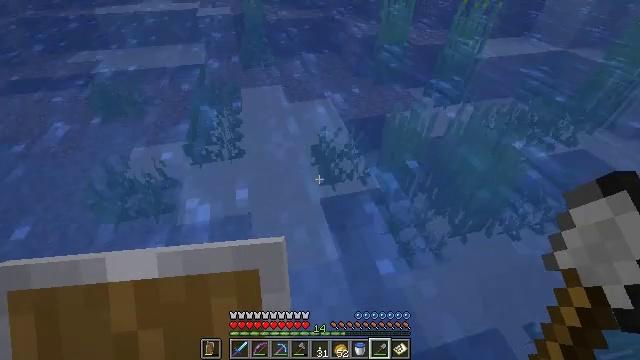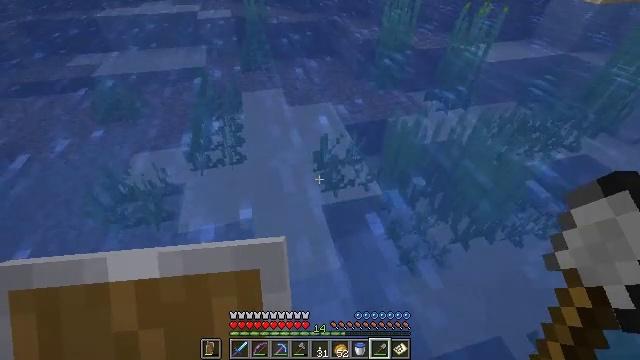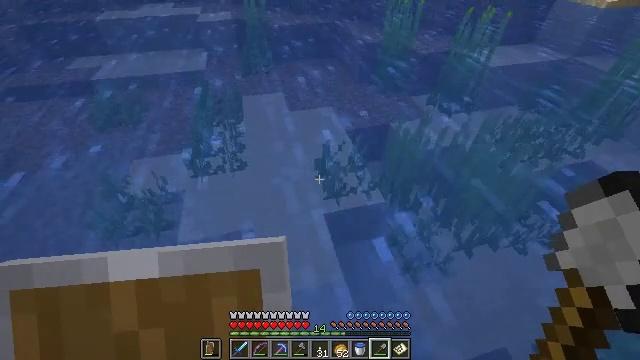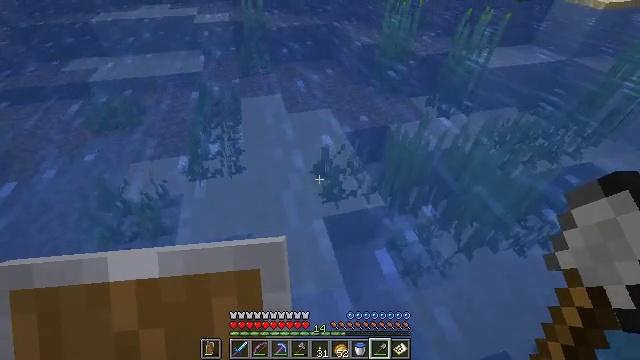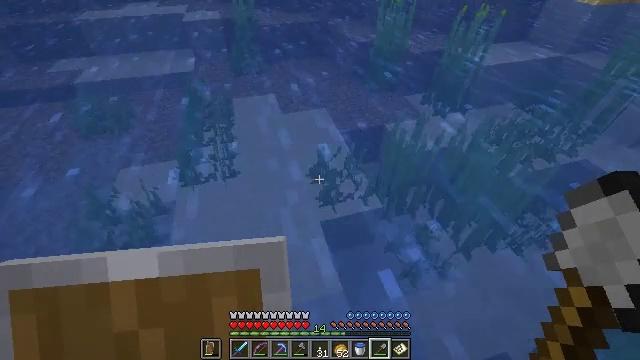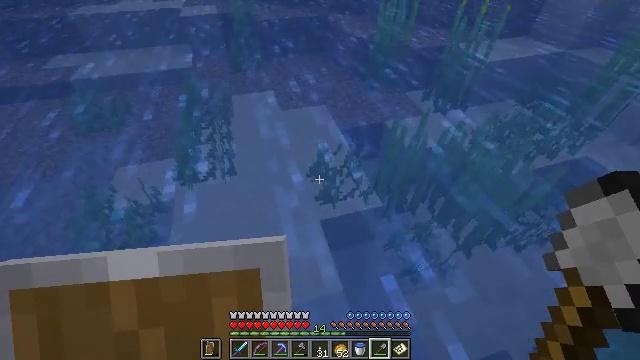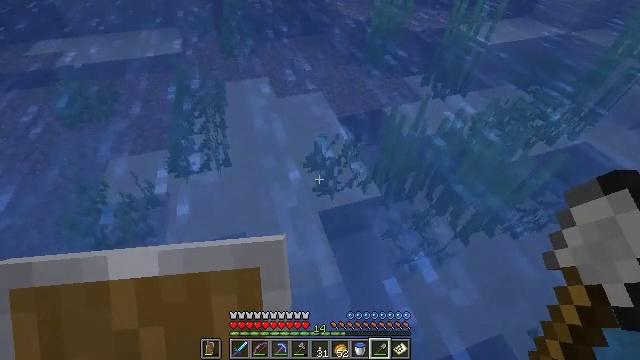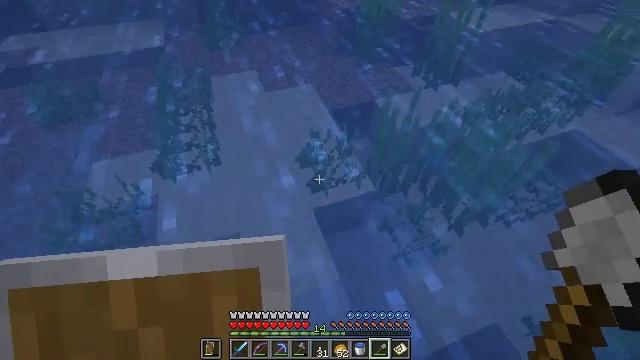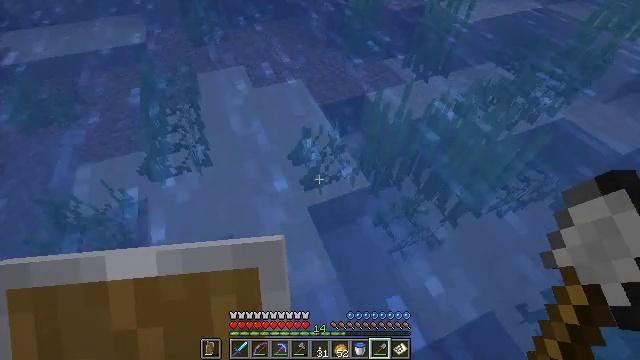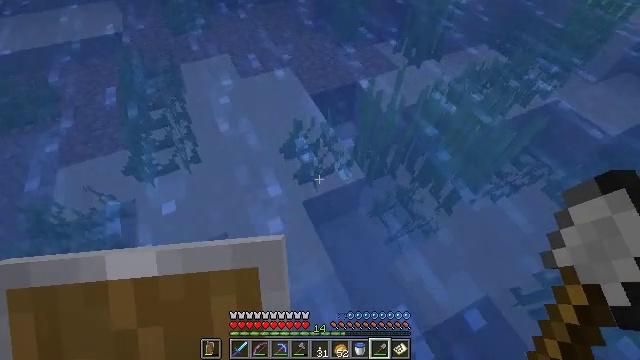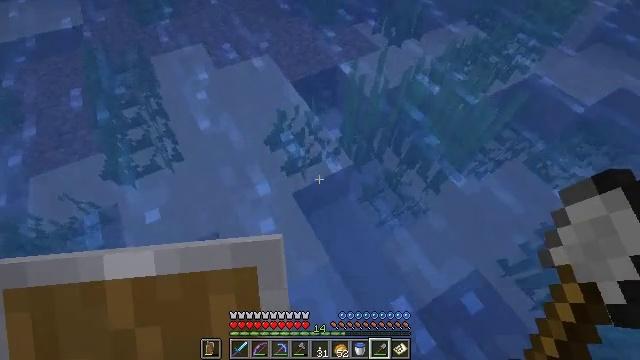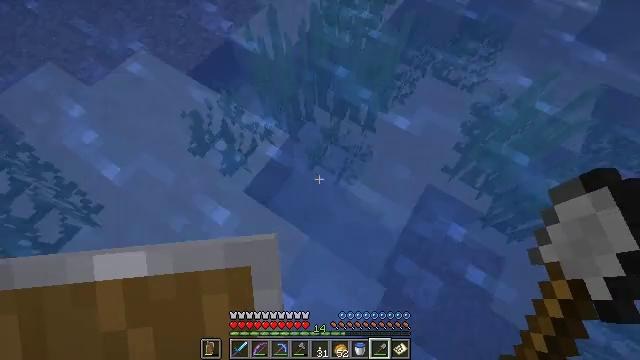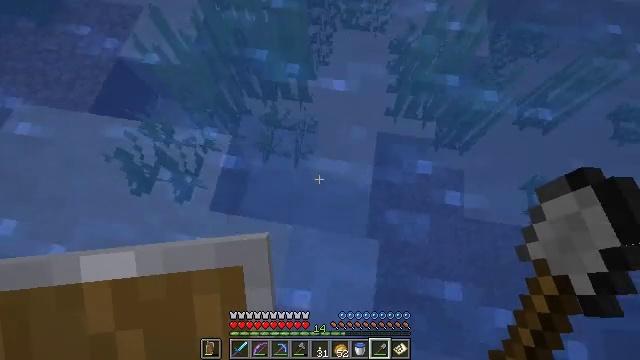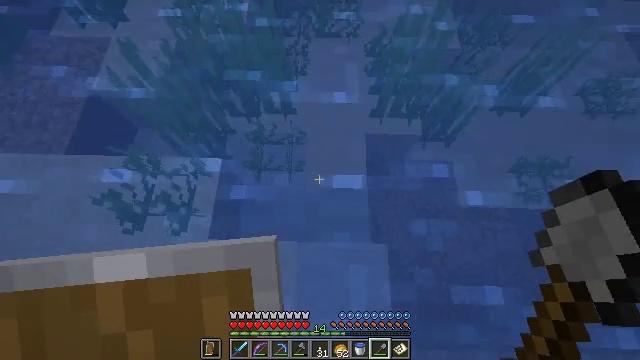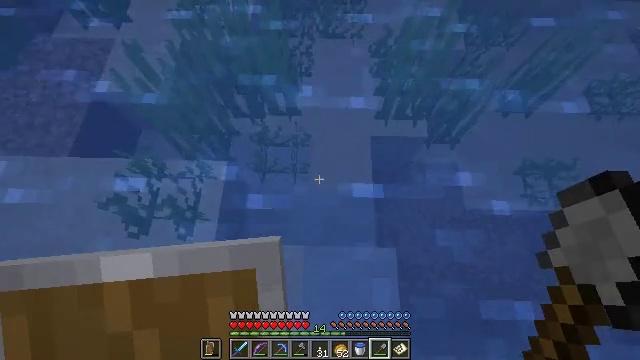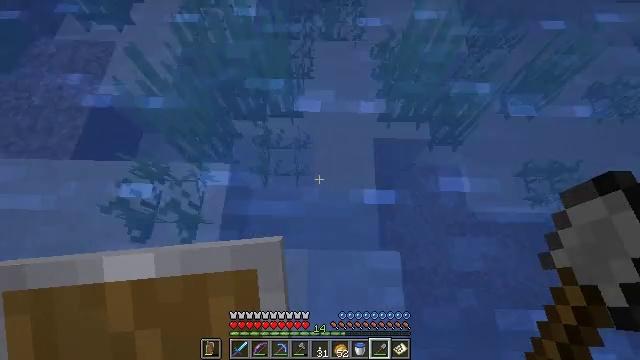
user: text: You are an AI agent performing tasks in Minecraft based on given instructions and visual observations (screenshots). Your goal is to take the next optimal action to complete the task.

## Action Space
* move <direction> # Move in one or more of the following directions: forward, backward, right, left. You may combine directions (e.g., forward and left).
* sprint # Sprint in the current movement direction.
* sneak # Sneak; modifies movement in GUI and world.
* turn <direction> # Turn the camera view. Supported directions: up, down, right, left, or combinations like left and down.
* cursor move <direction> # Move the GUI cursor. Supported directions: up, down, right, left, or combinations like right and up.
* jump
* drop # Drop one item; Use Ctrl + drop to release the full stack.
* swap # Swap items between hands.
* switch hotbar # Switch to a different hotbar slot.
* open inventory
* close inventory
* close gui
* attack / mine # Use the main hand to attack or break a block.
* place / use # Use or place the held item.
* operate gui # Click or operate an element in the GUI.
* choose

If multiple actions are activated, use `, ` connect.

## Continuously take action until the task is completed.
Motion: motion action
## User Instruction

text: Mine the clay from the riverbed.
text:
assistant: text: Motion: move forward
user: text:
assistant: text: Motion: move forward
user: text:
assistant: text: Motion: move forward
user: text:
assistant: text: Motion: move forward, turn right
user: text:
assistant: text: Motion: move forward
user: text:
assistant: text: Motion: move forward, turn right and down
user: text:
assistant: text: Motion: move forward, turn right and down
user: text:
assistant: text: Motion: move forward, turn right and down
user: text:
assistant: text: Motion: move forward, turn right and down
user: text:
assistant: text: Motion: move forward, turn right and down
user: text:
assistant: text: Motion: move forward and move left, turn right and down
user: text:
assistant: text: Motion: move forward and move left, turn right and down
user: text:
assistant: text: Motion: move forward and move left, turn right and up
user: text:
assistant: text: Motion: move forward and move left
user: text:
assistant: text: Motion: move left
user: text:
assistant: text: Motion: move back and move left, turn right
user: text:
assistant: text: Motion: move back, turn right
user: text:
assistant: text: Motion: move back, turn right
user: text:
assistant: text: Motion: move back, turn right
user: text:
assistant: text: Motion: move back, turn right and up
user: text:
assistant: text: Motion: turn right
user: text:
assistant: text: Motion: sneak
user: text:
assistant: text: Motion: sneak, turn right
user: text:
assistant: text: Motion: sneak, turn right and up
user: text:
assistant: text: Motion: sneak
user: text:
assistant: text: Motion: sneak, turn left and up
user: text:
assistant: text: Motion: sneak, turn left and up
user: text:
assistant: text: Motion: move forward and move right, sneak, turn left
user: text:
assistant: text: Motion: move forward and move right, sneak, turn left
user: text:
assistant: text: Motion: move forward and move right, sneak, turn left